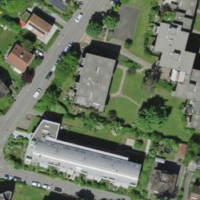
EUNIS habitat code: 54
Species observed at this site:
Luscinia megarhynchos